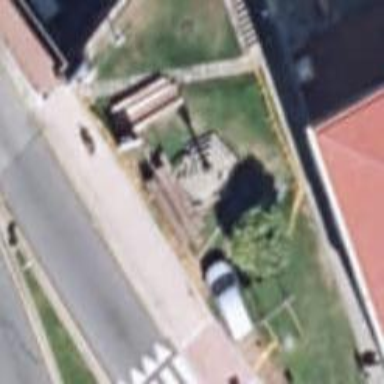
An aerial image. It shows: Historic wayside cross.